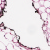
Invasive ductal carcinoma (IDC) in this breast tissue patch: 0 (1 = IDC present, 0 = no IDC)